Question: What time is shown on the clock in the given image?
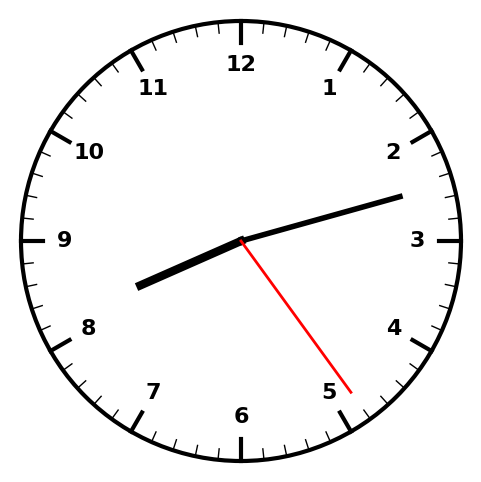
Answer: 08:12:24